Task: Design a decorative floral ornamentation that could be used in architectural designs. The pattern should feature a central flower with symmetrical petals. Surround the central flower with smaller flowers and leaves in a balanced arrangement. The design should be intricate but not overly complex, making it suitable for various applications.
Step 791:
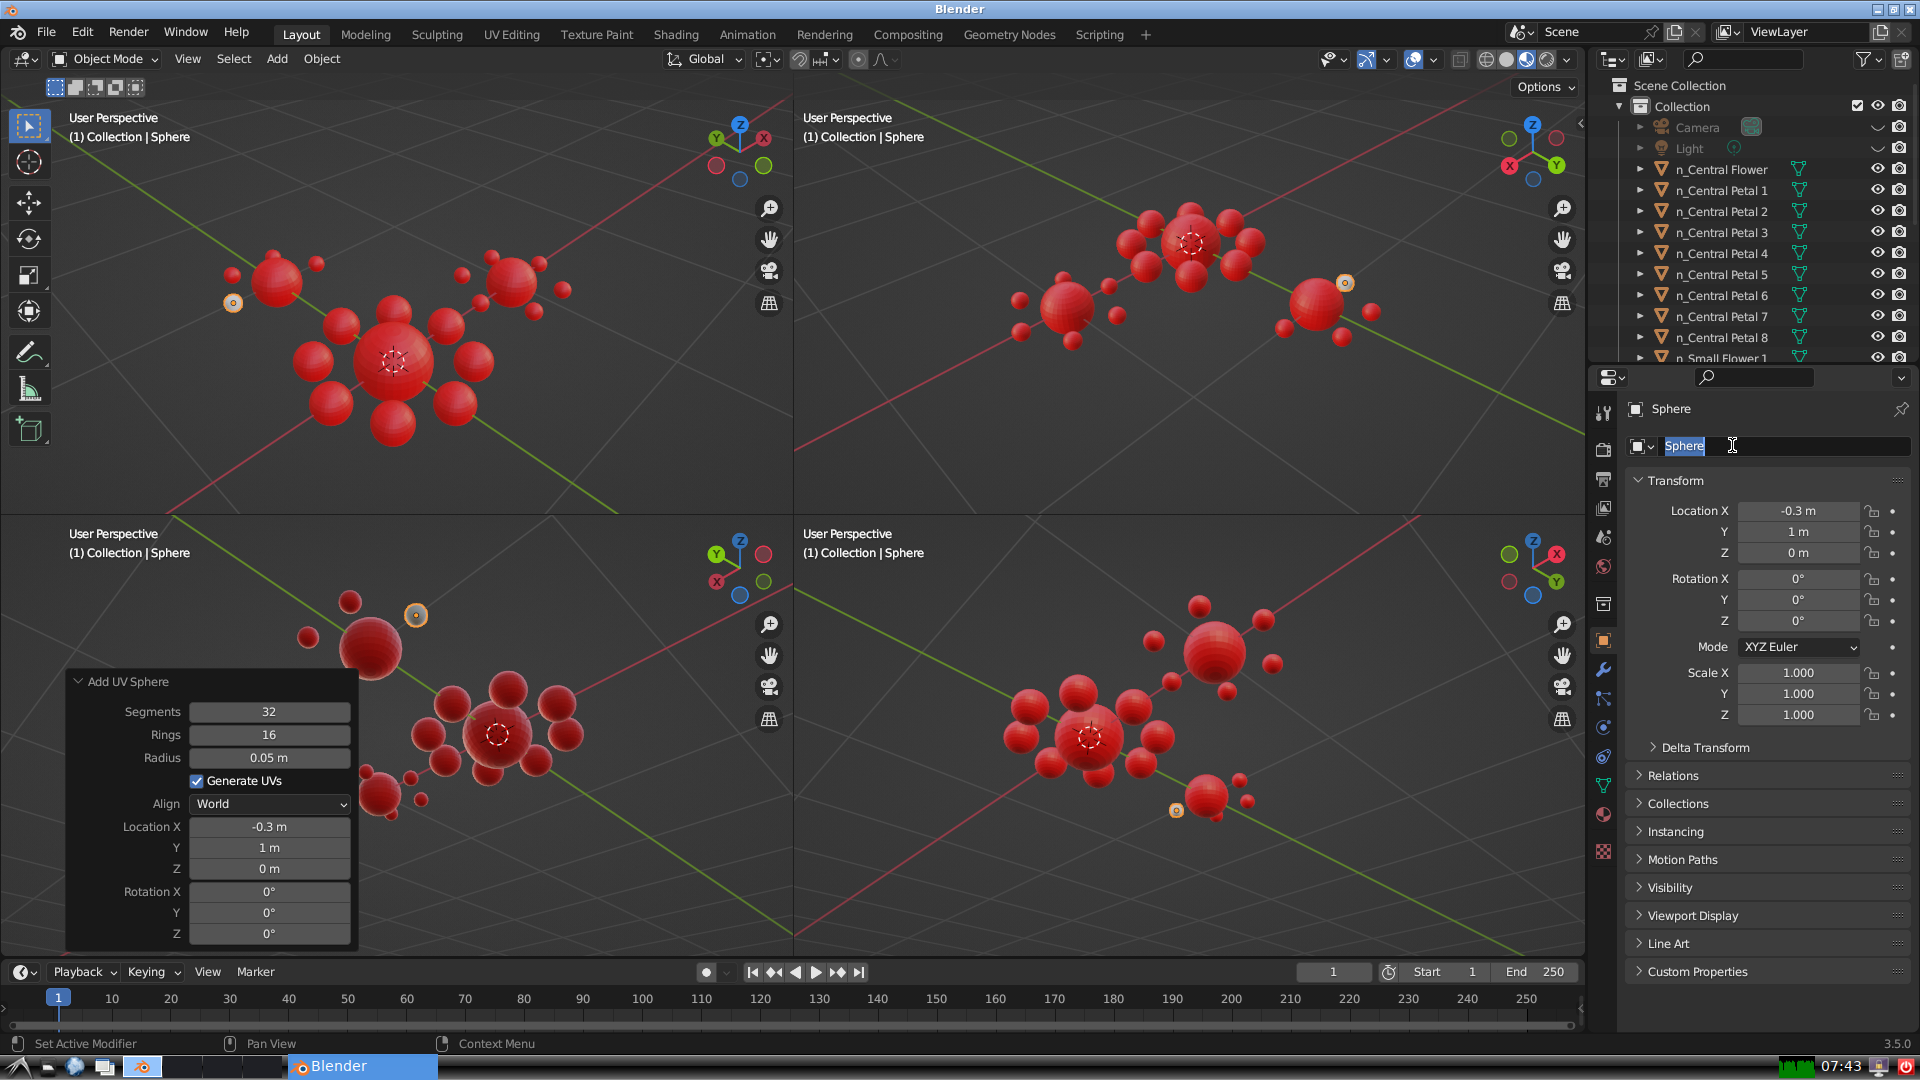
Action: input_text: n_Small Petal 2-4